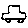
Label: car